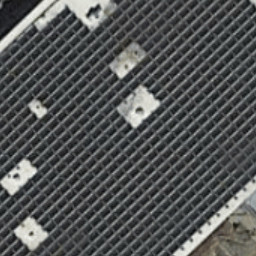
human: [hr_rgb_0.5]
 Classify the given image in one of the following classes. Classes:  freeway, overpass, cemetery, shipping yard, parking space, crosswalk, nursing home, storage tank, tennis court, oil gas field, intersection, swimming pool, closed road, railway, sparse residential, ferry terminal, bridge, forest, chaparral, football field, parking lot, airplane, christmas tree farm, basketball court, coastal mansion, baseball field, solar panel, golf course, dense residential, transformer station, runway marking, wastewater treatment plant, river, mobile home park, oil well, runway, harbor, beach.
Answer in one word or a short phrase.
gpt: solar panel